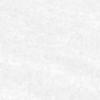
Label: no_change